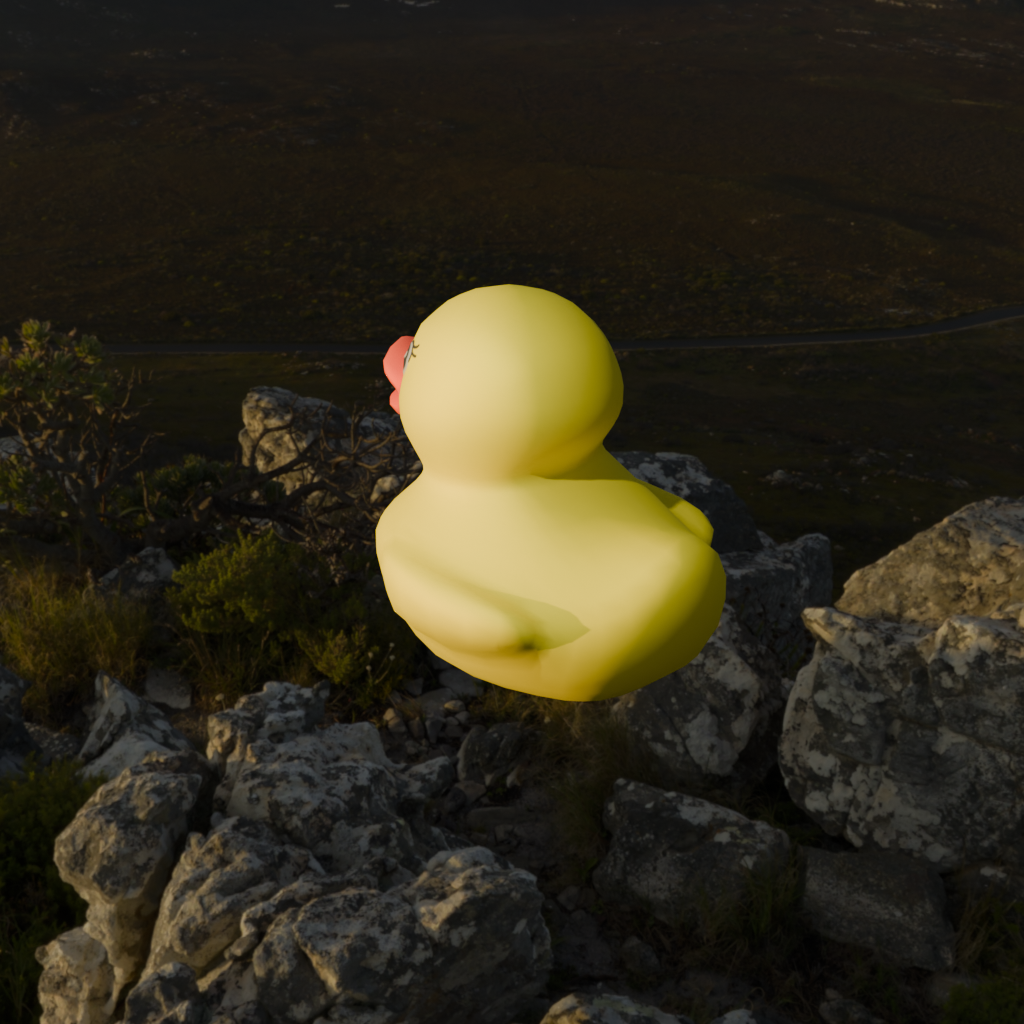
an image of a yellow rubber duck seen from <back_left> in a golden sunset over rocky mountains.